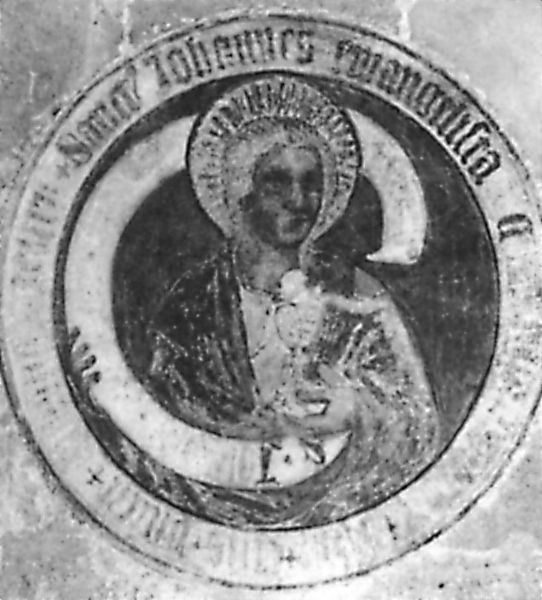
Titel: Stephansdom in Wien
Standort: Wien, Stephansdom (EU - AUT)
Schlagwörter: hand, kopf, mann, weiß, finger, grau, schwarz, alt, wand, arm, halten, johannes, mensch, stein, hände, porträt, figur, halbfigur, kelch, mantel, kreis, rund, schrift, papier, detail, inschrift, wandmalerei, unscharf, foto, fotografie, buch, kreuz, schwarzweiß, buchstabe, initiale, heiligenschein, nimbus, christus, heiliger, schriftrolle, urkunde, jünger, emblem, gral, latein, schriftband, apostel, glorie, verblasst, ikonografie, lieblingsjünger, c, evangelista, johannes evangeliar